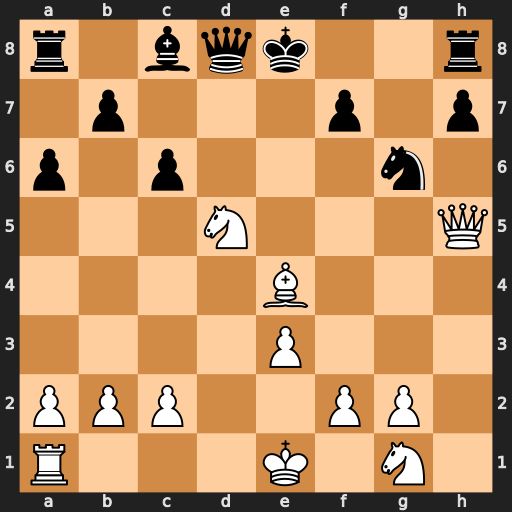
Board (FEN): r1bqk2r/1p3p1p/p1p3n1/3N3Q/4B3/4P3/PPP2PP1/R3K1N1
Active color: w
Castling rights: Qkq
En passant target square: -
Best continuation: Bxg6 fxg6 Qe5+